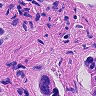
Metastatic tissue present: yes